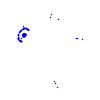
Particle: pion